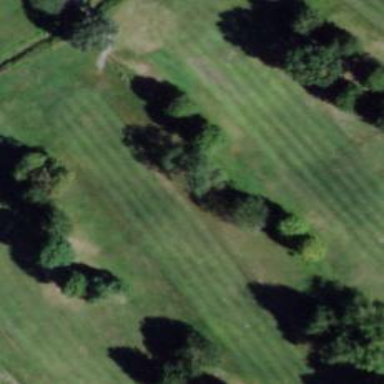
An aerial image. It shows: Golf hole.